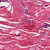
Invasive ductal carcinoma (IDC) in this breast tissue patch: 0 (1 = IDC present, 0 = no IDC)